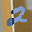
Label: 2